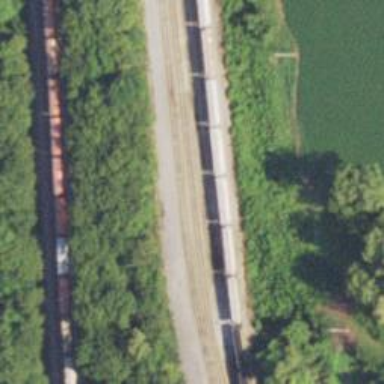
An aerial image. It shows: Railway spur service.